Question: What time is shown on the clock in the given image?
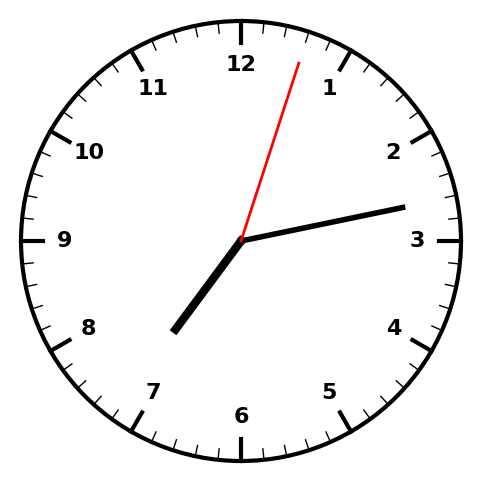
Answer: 07:13:03